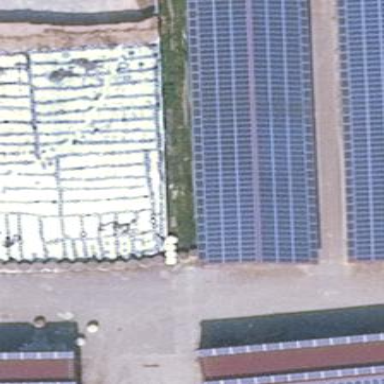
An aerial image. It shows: Building featuring small installation solar photovoltaic panel for electricity generation.